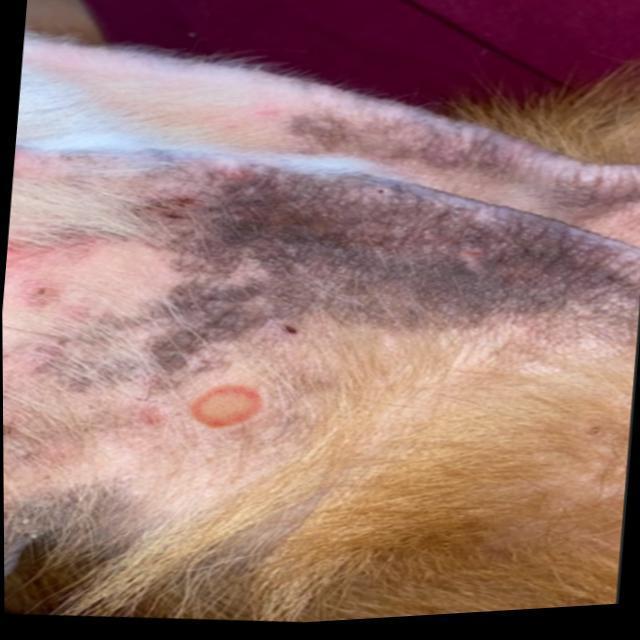
Canine ringworm (Dermatophytosis) — fungal infection caused by Microsporum or Trichophyton. Presents with circular alopecia, scaling, crusting, and broken hairs.